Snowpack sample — Snodgrass Mountain, Crested Butte, Colorado (2/4/25, 12:06 PM MST)
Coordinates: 38.923, -106.968
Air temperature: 35 °F
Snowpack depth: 80 cm
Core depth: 80 cm
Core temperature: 32 °F
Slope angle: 14°, slope face: 78°
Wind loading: low
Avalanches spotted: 0
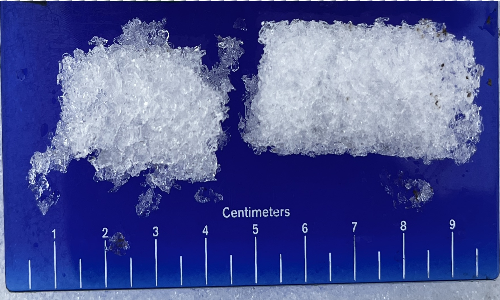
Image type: core
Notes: No avalanches nearby, unusually warm weather for the last month reported by residents, Collected 25 yards from treeline